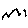
Label: zigzag